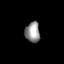
Tissue: lung
Cell type: Epithelial cells
Senescence score: 0.2342
Nuclear area (px): 298
Mean DAPI intensity: 146.05